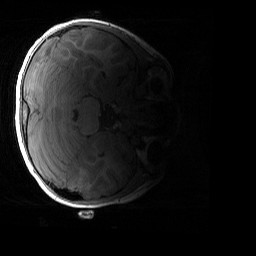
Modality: T1w
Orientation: axial
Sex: female
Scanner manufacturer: siemens
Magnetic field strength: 3 T
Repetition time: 1.9 s
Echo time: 0.00243 s